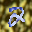
Label: 2